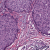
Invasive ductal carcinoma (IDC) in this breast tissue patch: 0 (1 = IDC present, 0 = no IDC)